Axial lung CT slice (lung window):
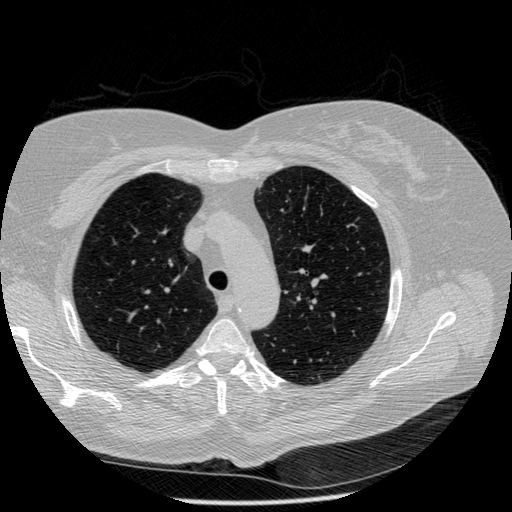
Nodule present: no